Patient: sex F, age 60
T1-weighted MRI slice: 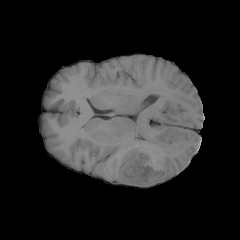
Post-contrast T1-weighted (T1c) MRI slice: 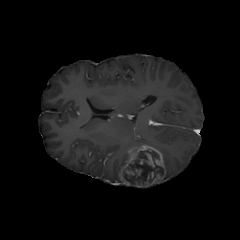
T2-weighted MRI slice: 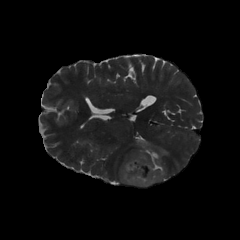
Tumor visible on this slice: yes
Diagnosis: Glioblastoma, IDH-wildtype
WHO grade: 4